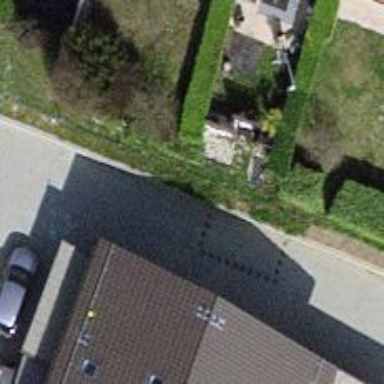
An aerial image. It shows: Hedge barrier.